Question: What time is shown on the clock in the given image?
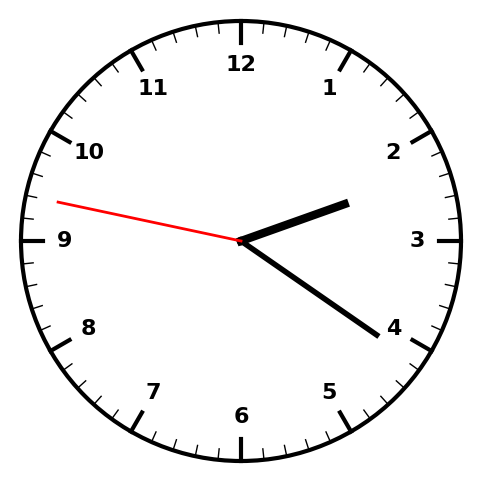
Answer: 02:20:47